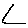
Label: triangle